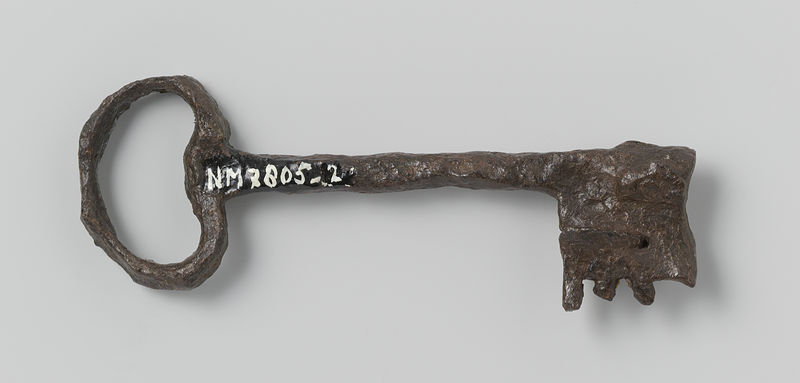
Titel: Sleutel met vier tongen waarvan een is afgebroken
Standort: Amsterdam
Institution: Rijksmuseum
Schlagwörter: white, old, brown, metal, photo, sculpture, door, letter, bent, paint, rust, bronze, bow, skeleton, big, broken, mud, iron, material, key, copper, lock, burn, numbers, 7, clay, number, teeth, cuts, cast, rusty, code, handle, key hole, whole, entrence, integer, seria, serial, nm7805-2, skeleton key